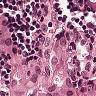
Metastatic tissue present: yes